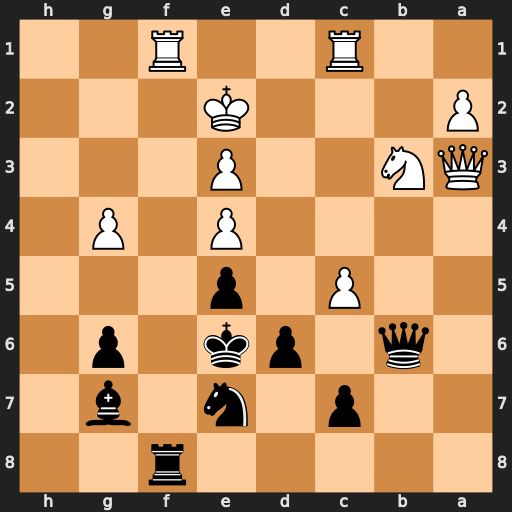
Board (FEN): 5r2/2p1n1b1/1q1pk1p1/2P1p3/4P1P1/QN2P3/P3K3/2R2R2
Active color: b
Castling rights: -
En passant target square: -
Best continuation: Qb5+ Kd2 Rxf1 Rxf1 Qxf1